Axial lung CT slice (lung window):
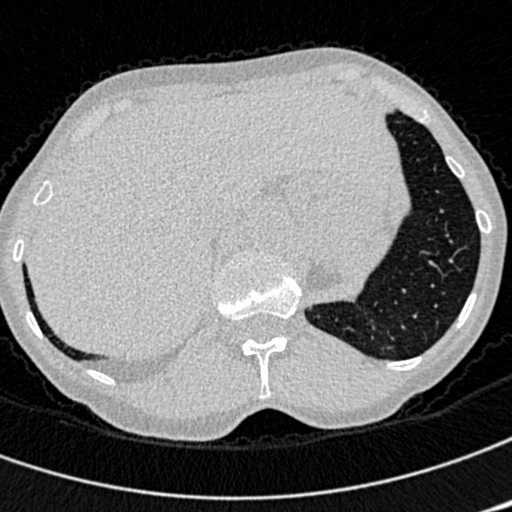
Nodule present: no